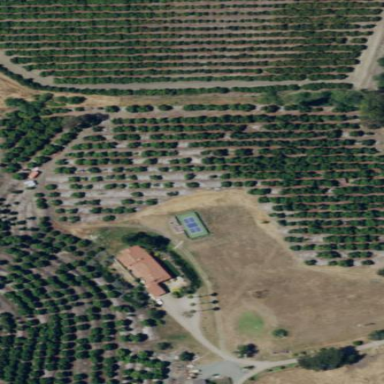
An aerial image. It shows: Orchard.